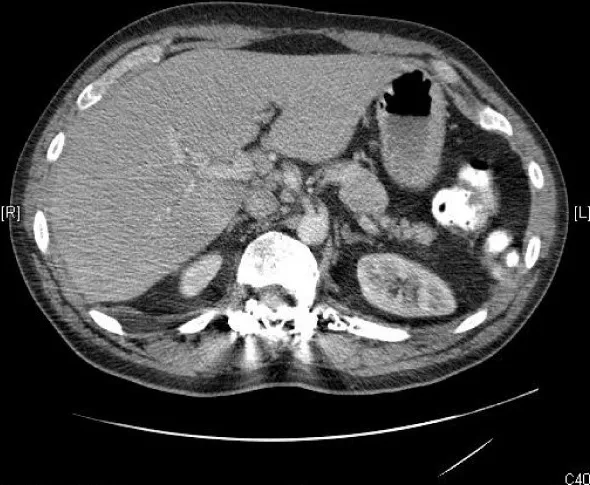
Axial CT of upper abdomen demonstrates mildly enlarged para-aortic and portal lymph nodes.
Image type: radiology (ct)